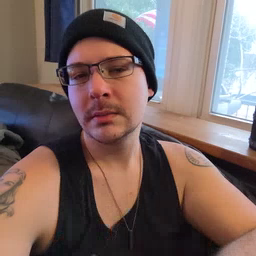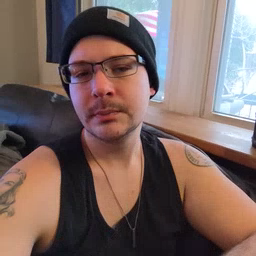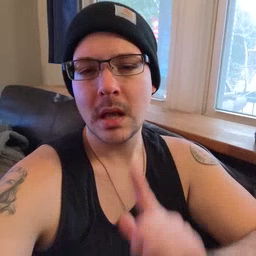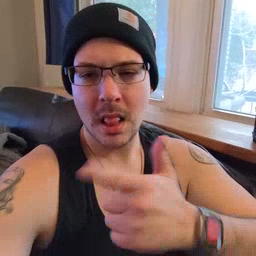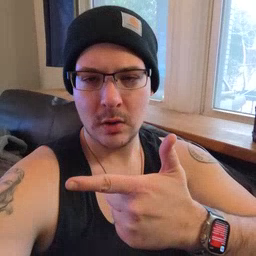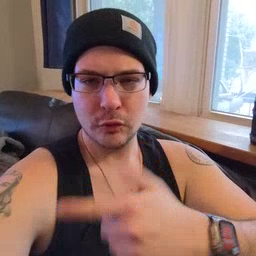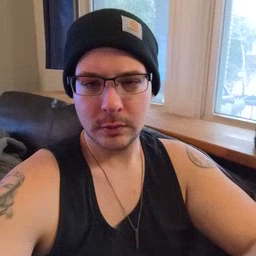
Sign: later